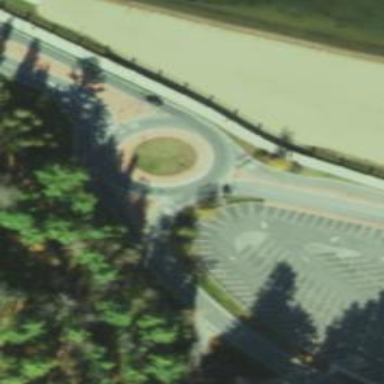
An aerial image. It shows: Tertiary road with asphalt surface leading to roundabout junction.